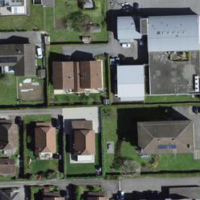
EUNIS habitat code: 54
Species observed at this site:
Linaria vulgaris